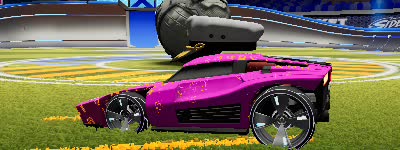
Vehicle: breakout